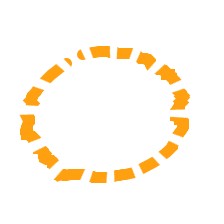
Shape: circle